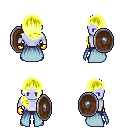
a pixel art fantasy rpg character, male body template, dark elf, purple skin, overskirt, red pants, gold right-swept hairstyle, gold gloves, maroon shoes, shield, four views (front, back, left, right), 2x2 character sprite sheet, small pixel art, hard edges, no anti-aliasing